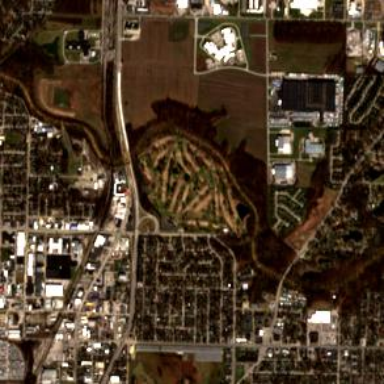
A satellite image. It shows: Golf course.